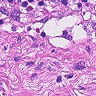
Metastatic tissue present: no